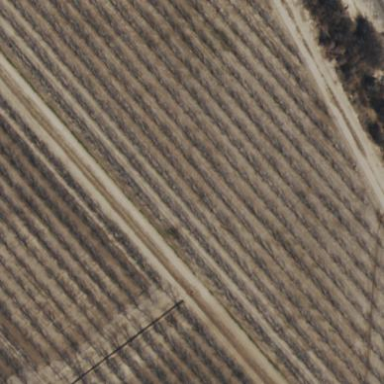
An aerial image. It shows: Orchard.